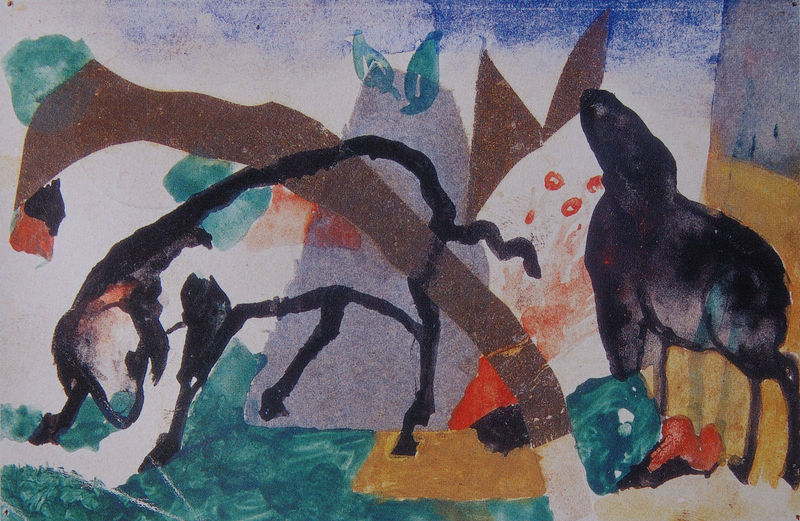
Titel: Zwei Schafe
Künstler: Franz Marc
Standort: München
Institution: Städtische Galerie im Lenbachhaus
Schlagwörter: baum, berg, blau, blätter, gemälde, himmel, kopf, wasser, weiß, wolken, aquarell, bäume, dreieck, gelb, grün, landschaft, ocker, bewegung, braun, bunt, grau, orange, schwarz, zeichnung, haus, hund, hunde, rot, tier, tiere, weg, wiese, expressionismus, malerei, trinken, augen, stein, bild, ast, felder, natur, weide, blatt, ohren, pferd, pferde, beine, hufe, schwanz, zwei, moderne, abstrakt, berge, farben, gebirge, leere, modern, farbe, linien, silhouette, umriss, abstrahiert, punkte, lamm, schaf, konturen, hufen, franz, flecken, maul, tränke, drehung, schafe, rute, kandinsky, geist, kinderzeichnung, mischtechnik, marc, blaue reiter, türkies, franz marc, franz mark, überschneidung, lavierend, contouren, fülle, schnuffeln, tinken, ofange, scjat, spritztechnik